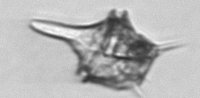
Label: Amylax